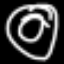
Label: donut